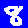
Digit: 8